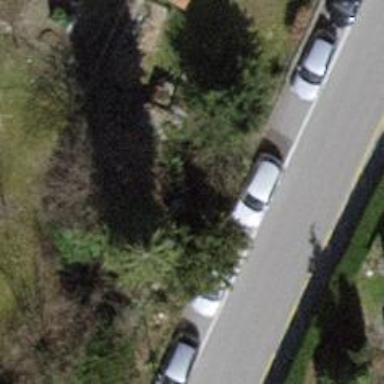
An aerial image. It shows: Avenue lined with trees.